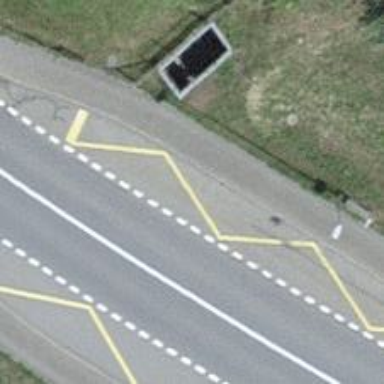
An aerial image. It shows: Platform for public transport. The platform is located by the road.